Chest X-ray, PA view. Patient: 77 years old, sex M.
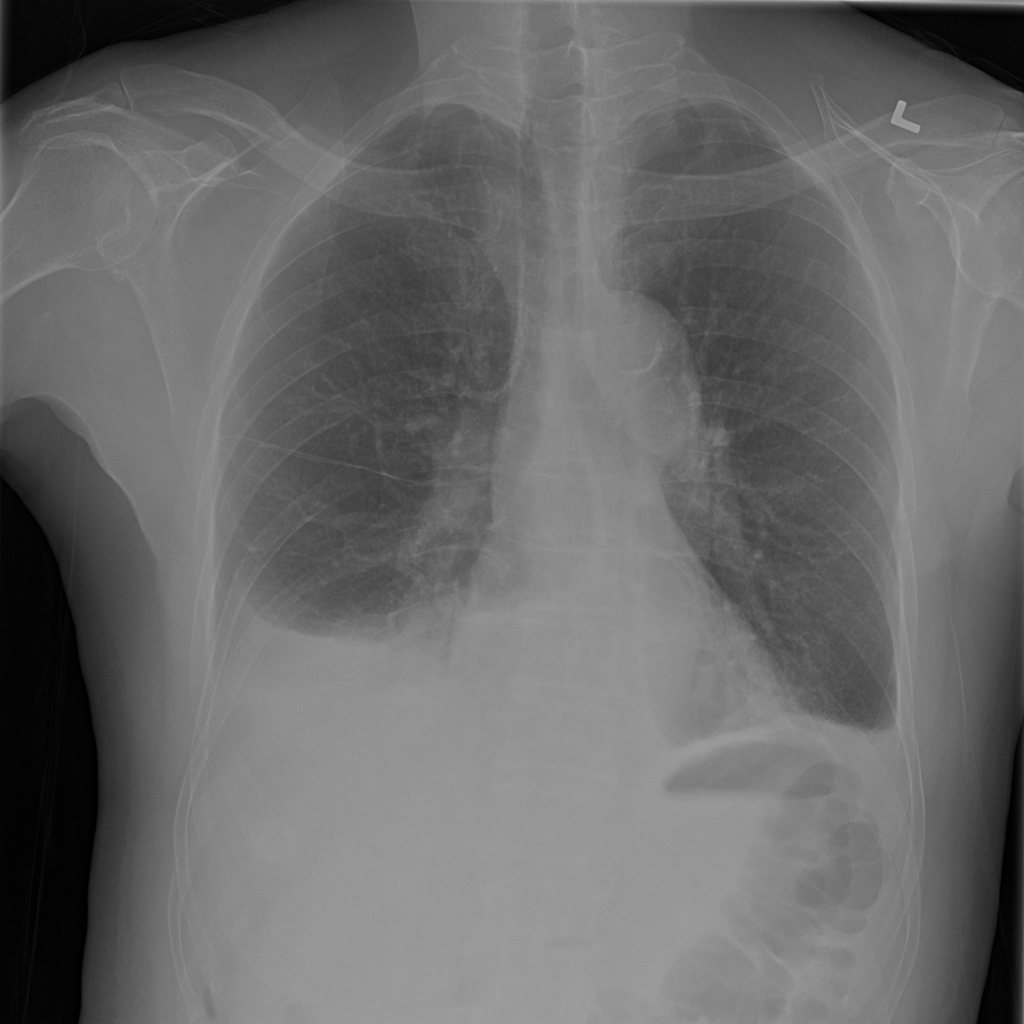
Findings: Atelectasis, Effusion